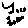
Label: cloud